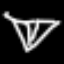
Label: diamond